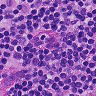
Metastatic tissue present: no